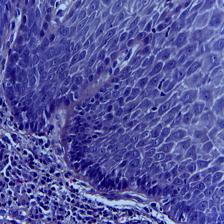
Diagnosis: OSCC